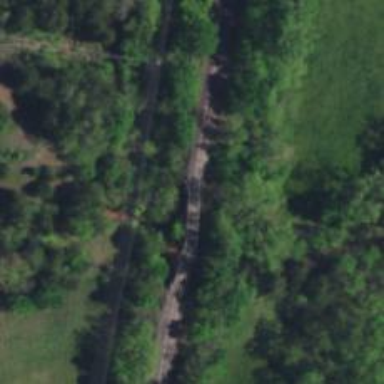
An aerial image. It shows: Railway bridge.